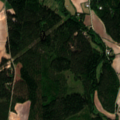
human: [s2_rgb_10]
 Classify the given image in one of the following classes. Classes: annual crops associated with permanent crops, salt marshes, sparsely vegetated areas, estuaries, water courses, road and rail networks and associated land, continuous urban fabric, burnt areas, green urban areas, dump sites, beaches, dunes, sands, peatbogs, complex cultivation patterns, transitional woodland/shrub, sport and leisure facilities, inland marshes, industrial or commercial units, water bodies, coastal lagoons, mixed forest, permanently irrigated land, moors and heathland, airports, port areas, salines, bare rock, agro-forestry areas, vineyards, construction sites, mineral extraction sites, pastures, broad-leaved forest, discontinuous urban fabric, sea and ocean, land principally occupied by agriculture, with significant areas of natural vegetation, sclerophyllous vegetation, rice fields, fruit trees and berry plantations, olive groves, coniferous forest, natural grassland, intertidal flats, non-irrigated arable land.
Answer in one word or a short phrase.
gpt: non-irrigated arable land, land principally occupied by agriculture, with significant areas of natural vegetation, coniferous forest